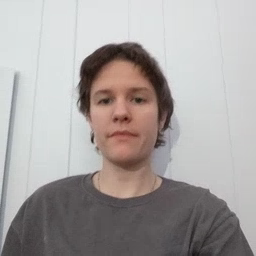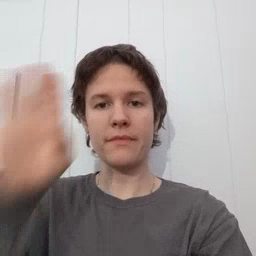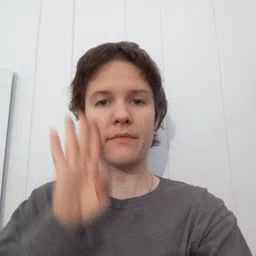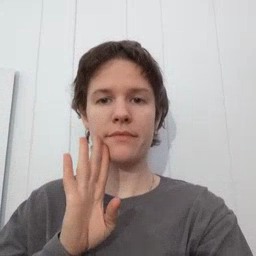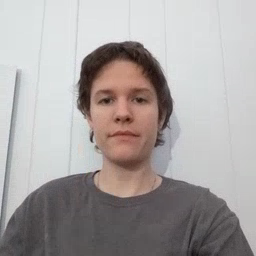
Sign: brown